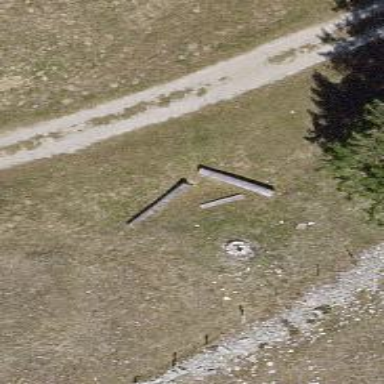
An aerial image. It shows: Bench for seating.